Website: macys
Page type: billing-address
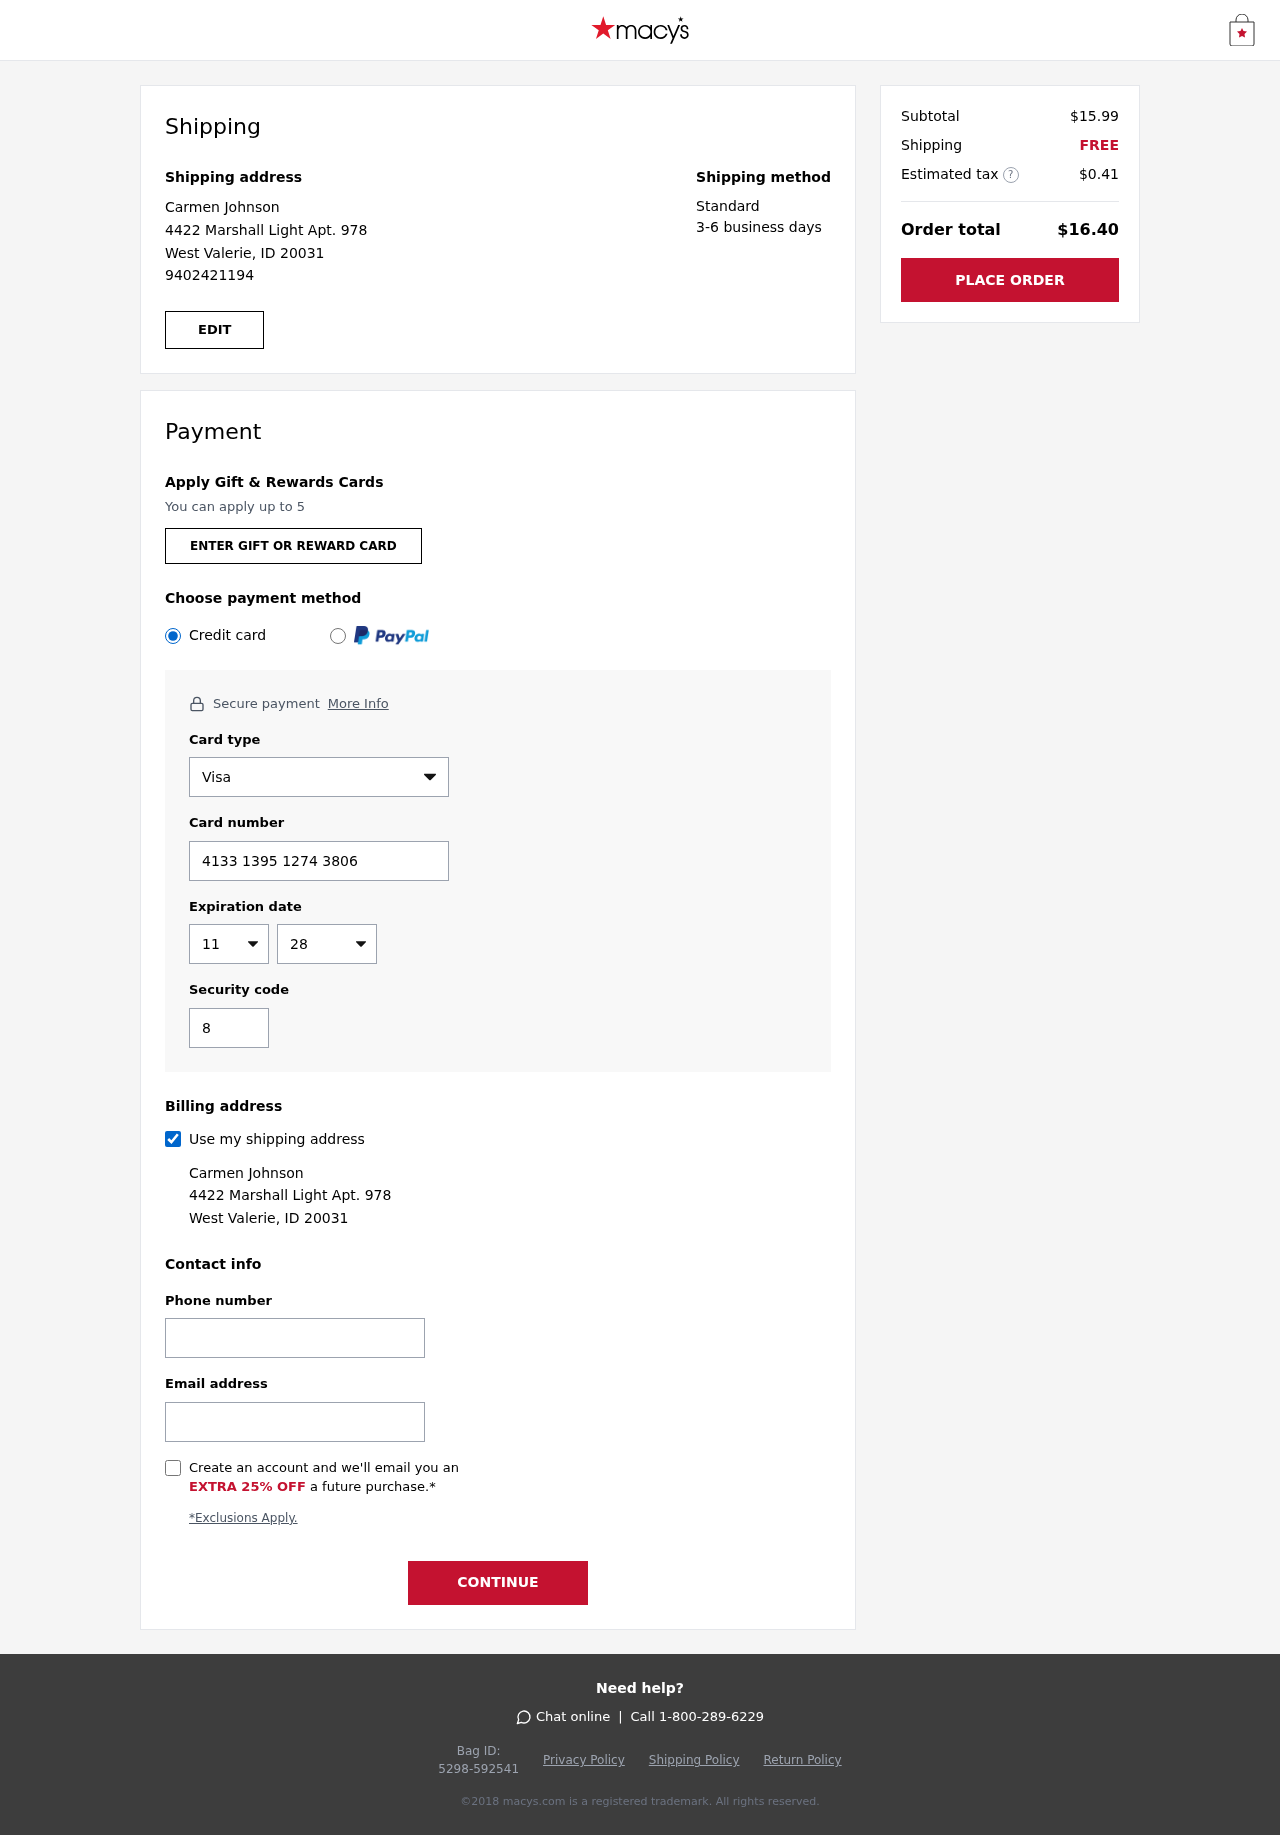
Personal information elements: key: PII_CARD_CVV
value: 869
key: PII_CARD_EXPIRY_MONTH
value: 11
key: PII_CARD_EXPIRY_YEAR
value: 28
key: PII_CARD_NUMBER
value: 4133 1395 1274 3806
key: PII_CARD_TYPE
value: Visa
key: PII_EMAIL
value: cjohnson@yahoo.com
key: PII_FULLNAME
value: Carmen Johnson
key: PII_PHONE
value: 9402421194
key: PII_STREET
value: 4422 Marshall Light Apt. 978
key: PII_CITY_STATE_ZIP
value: West Valerie, ID 20031
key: PII_FIRSTNAME
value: Carmen
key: PII_LASTNAME
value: Johnson
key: PII_FULLNAME2
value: Carmen Johnson
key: PII_FULLNAME3
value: Carmen Johnson
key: PII_FIRSTNAME2
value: Carmen
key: PII_FIRSTNAME3
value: Carmen
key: PII_LASTNAME2
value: Johnson
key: PII_LASTNAME3
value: Johnson
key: PII_FIRSTNAME_DERIVED
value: Carmen
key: PII_LASTNAME_DERIVED
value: Johnson
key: PII_FULLNAME_DERIVED
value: Carmen Johnson
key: PII_NAME_FULL_DERIVED
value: Carmen Johnson
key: PII_STREET2
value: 4422 Marshall Light Apt. 978
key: PII_PHONE2
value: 9402421194
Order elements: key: ORDER_SUBTOTAL
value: $15.99
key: ORDER_SHIPPING_COST
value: FREE
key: ORDER_TAX
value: $0.41
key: ORDER_TOTAL
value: $16.40